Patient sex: M
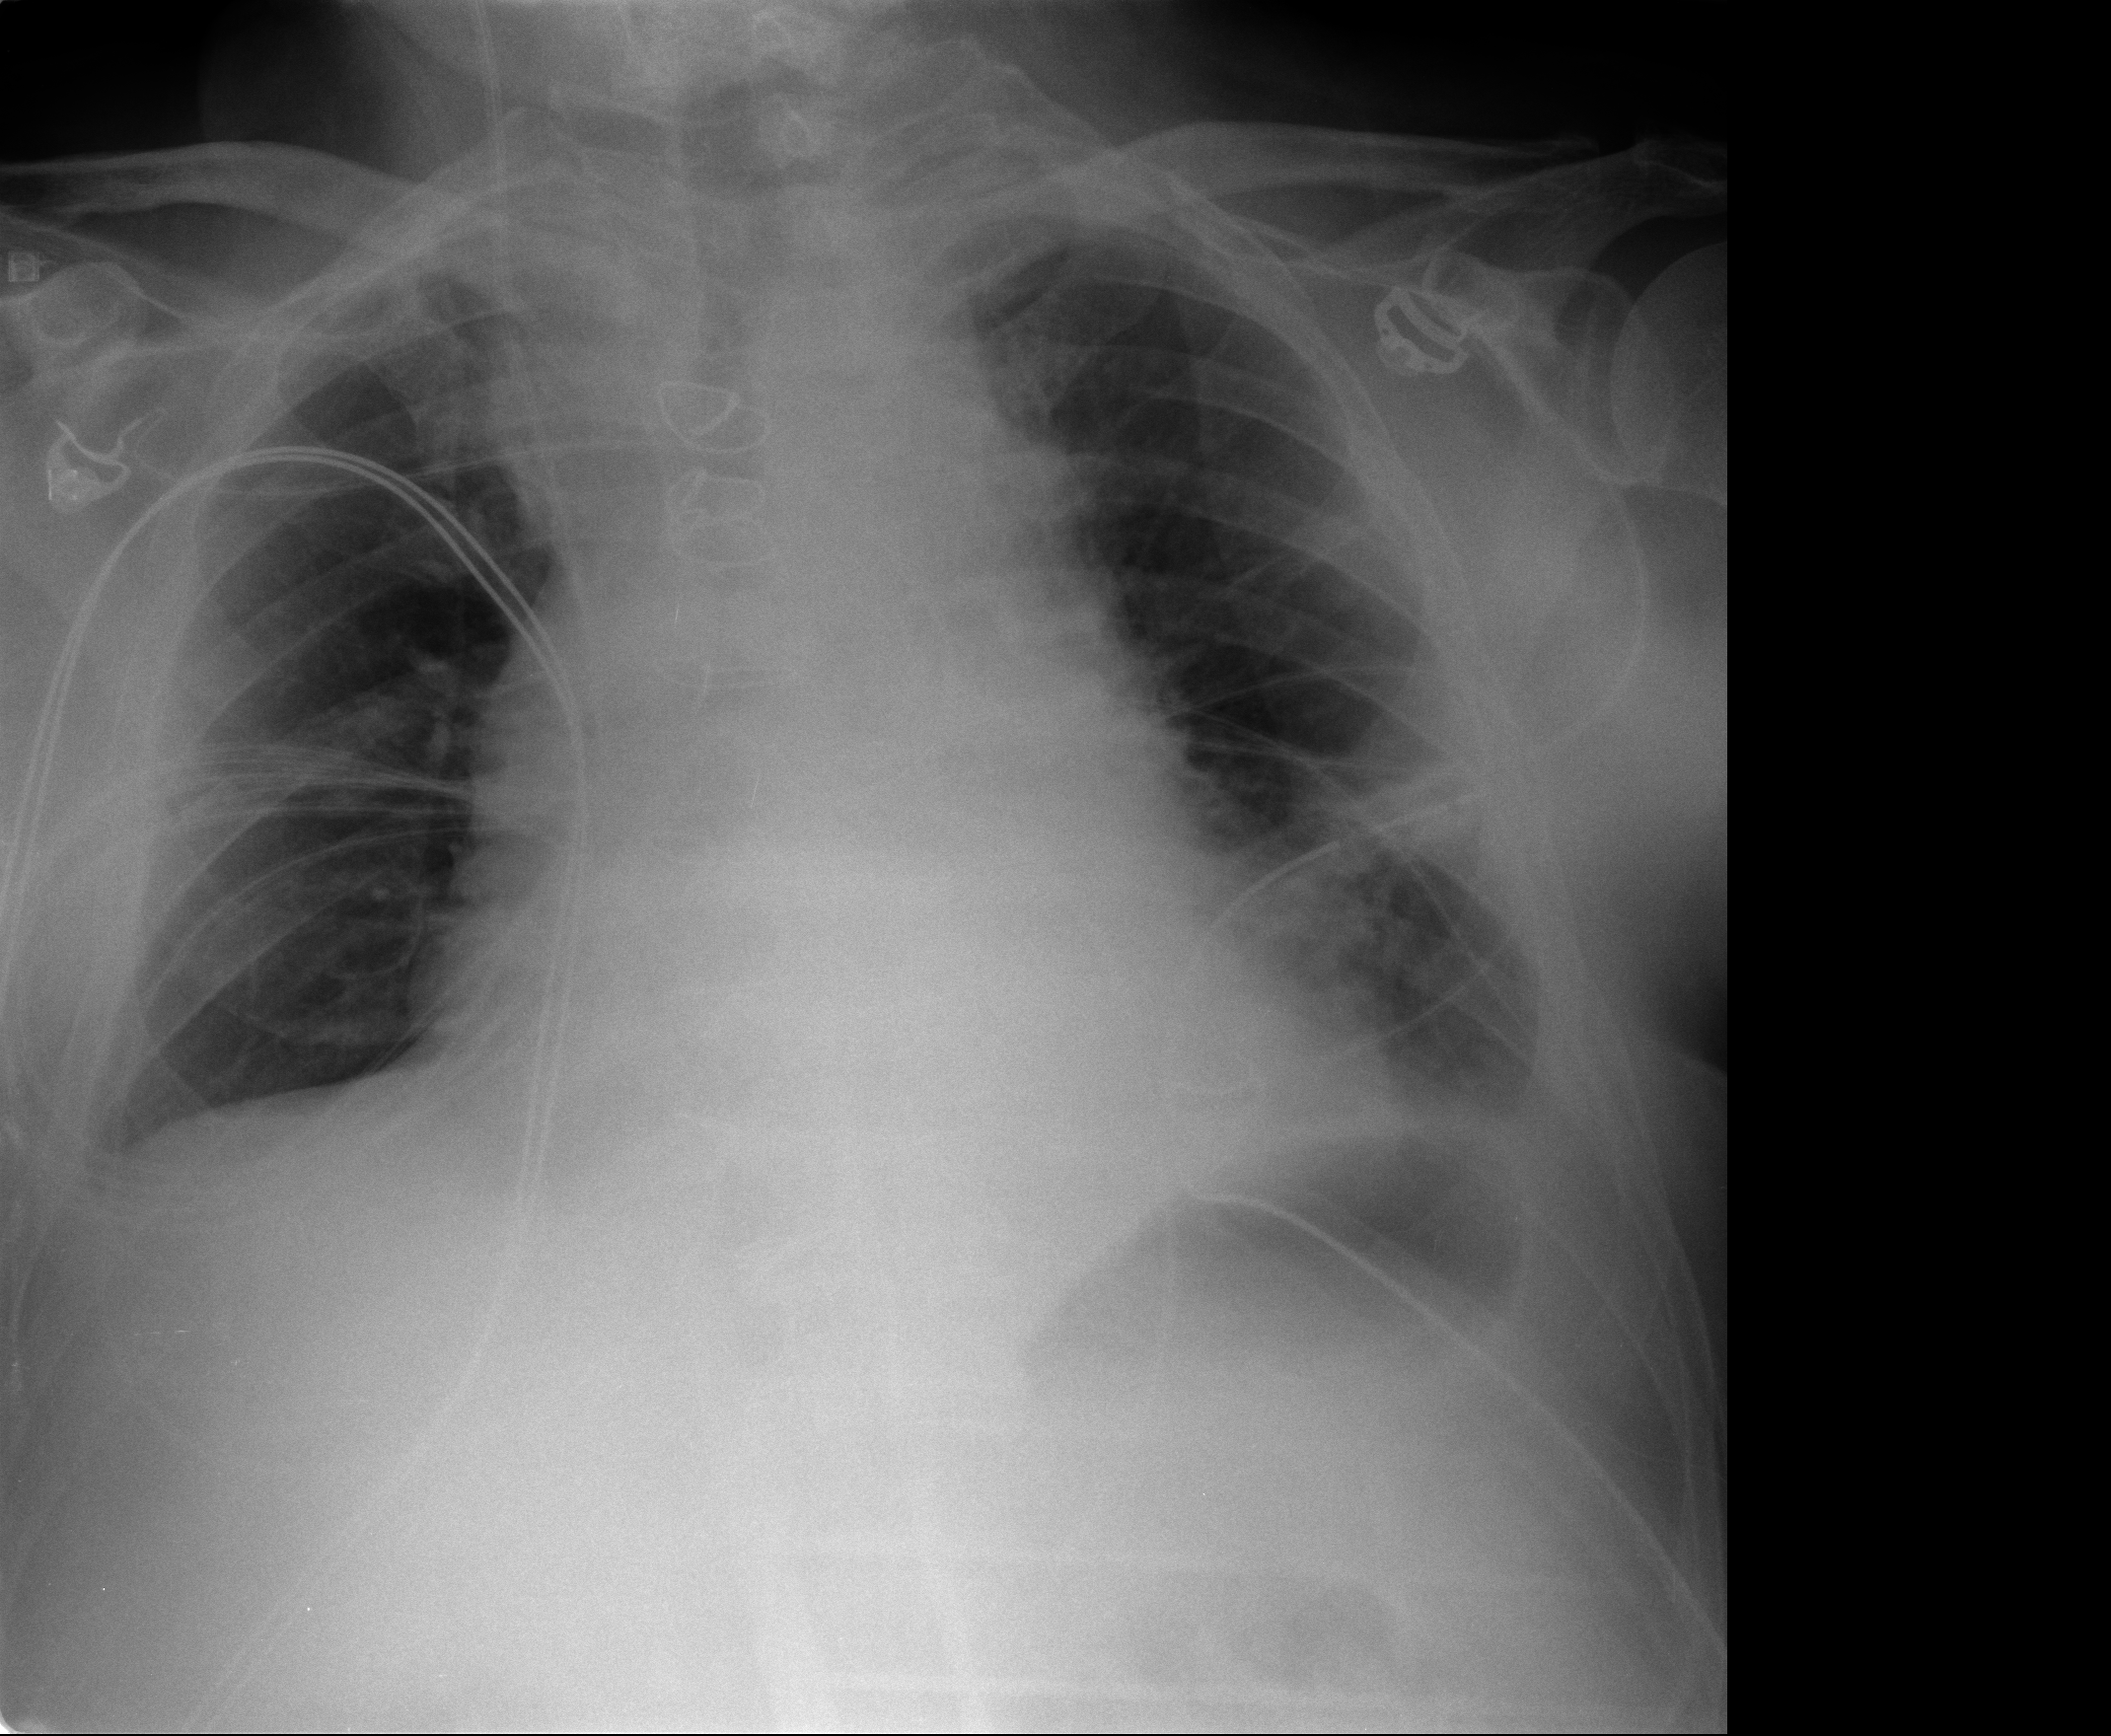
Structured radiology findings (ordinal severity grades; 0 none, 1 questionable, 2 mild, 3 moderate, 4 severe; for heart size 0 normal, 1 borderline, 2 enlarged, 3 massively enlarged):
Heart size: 2
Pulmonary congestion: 2
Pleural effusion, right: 0
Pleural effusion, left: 1
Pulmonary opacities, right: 0
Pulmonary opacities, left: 0
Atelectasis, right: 2
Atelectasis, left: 2